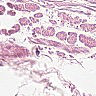
Metastatic tissue present: no